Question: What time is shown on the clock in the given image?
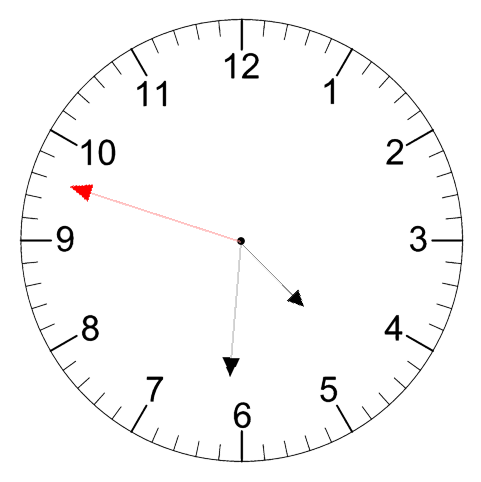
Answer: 04:30:48